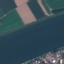
Label: River